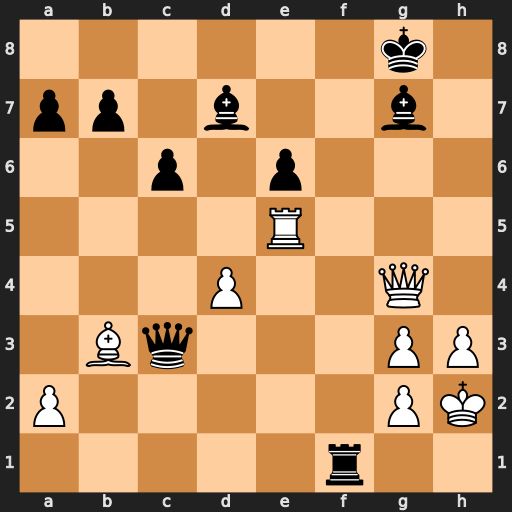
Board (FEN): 6k1/pp1b2b1/2p1p3/4R3/3P2Q1/1Bq3PP/P5PK/5r2
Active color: w
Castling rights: -
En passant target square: -
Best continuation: Bxe6+ Bxe6 Qxe6+